Question: When creating a use case diagram, I want to show that a user can submit a form or empty all fields (or cancel the action)
Since both submitting the form (let's call it add user) and empty fields are related, how can I show this in a use-case diagram?
I was thinking of extending add user with empty fields, but as the extended use-case depends on the base use-case, is it correct to show something like this?

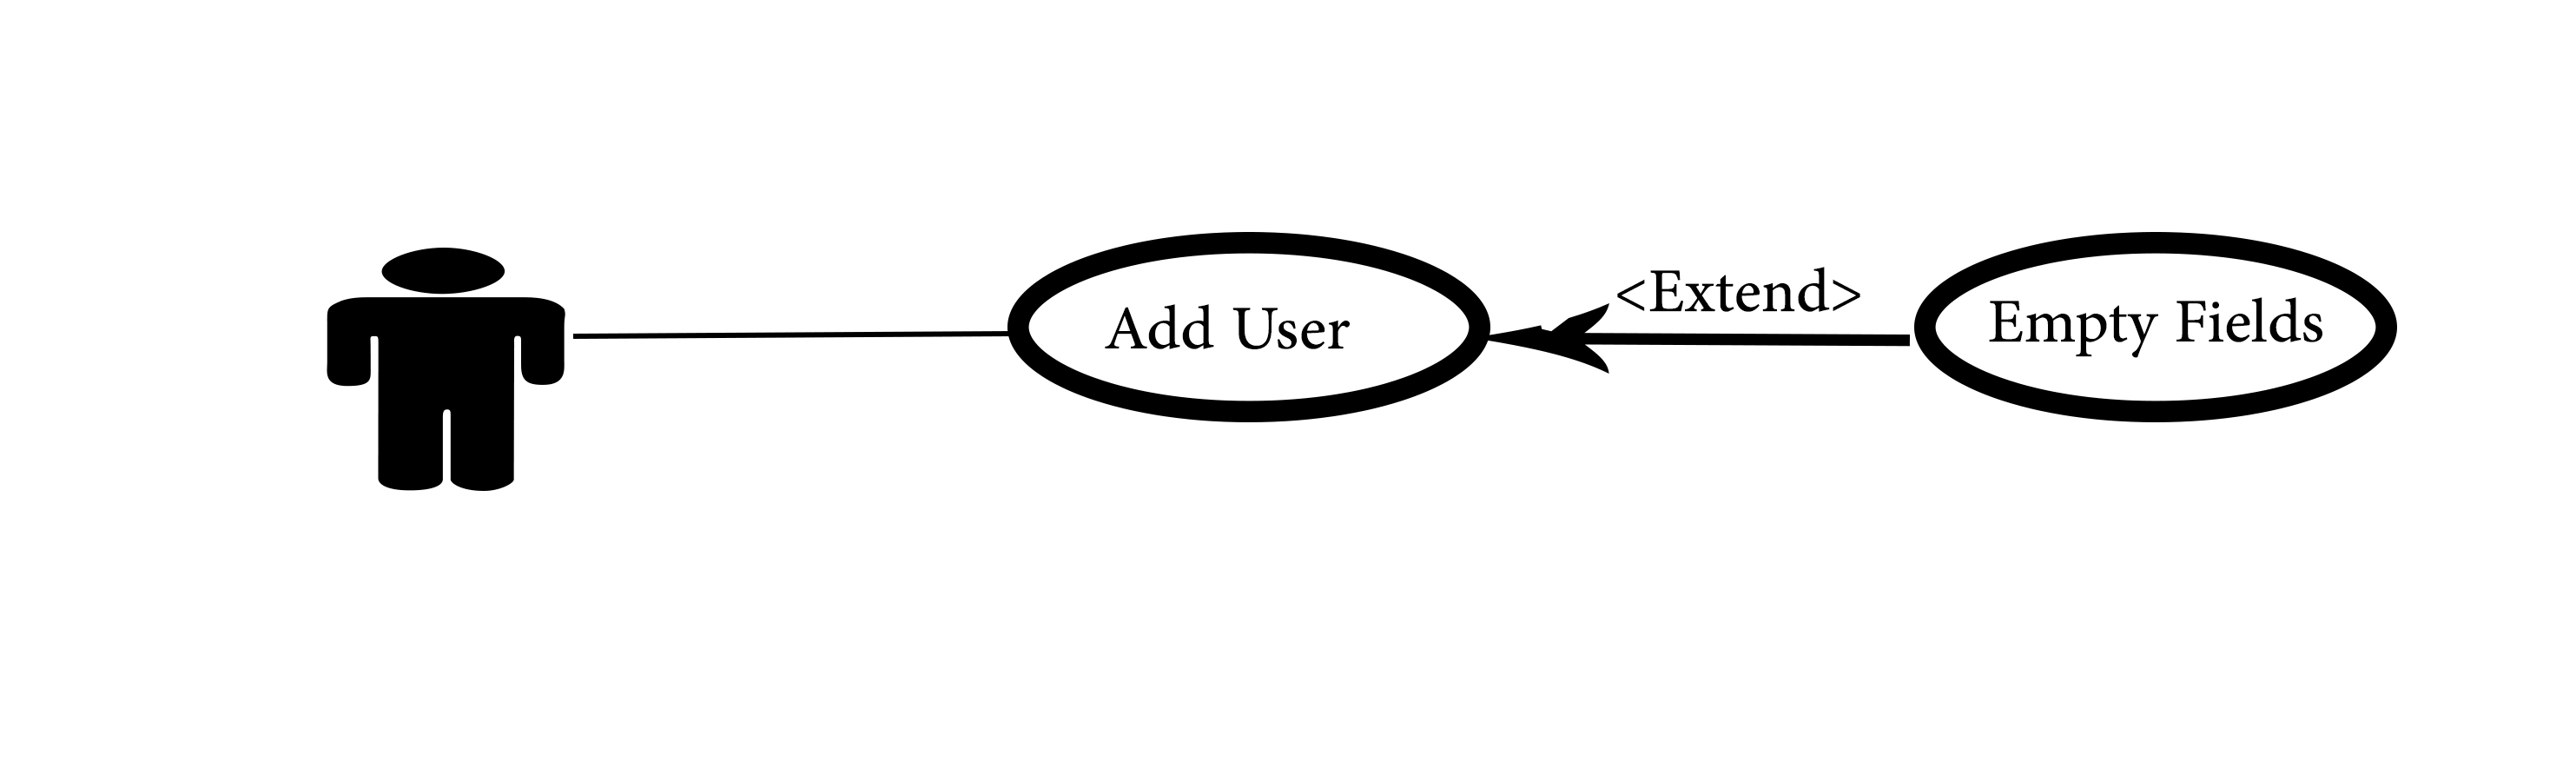
Answer: Don't make atomic actions use cases. The use case has to provide some business value.
What you're describing is a flow of a use case. Use case diagram documents list of use cases and relationship between them (and to actors), but not flows of the use cases.
To show show the action flow inside a UC you should create activity diagram. It'll show a possibility of clearing or submitting the form.